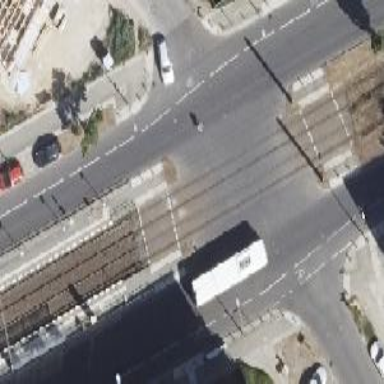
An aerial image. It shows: Uncontrolled tram crossing.